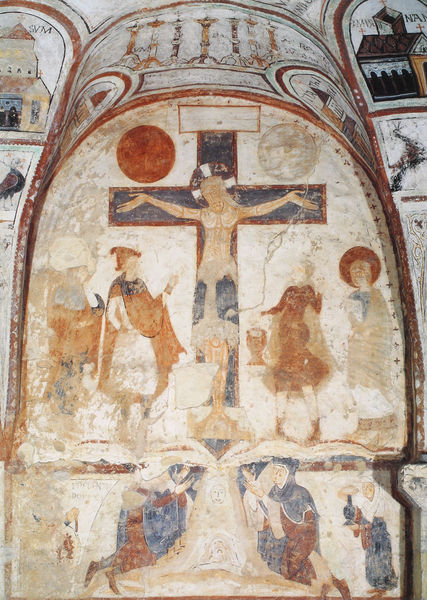
Titel: Fasten- und Passionszyklus
Standort: Léon, S. Isidoro, Pantheon (EU - E)
Schlagwörter: blau, gemälde, gott, umhang, frauen, menschen, braun, bunt, orange, gebäude, rot, alt, wand, bild, kirche, sonne, kreis, bogen, mauer, farbe, wandmalerei, foto, nische, mond, blut, kreuz, knien, kugel, beten, gebet, heiligenschein, putz, christus, jesus, kreuzigung, christlich, mittelalter, apsis, religiös, heilige, fresko, anbeten, heilig, maria, magdalena, christ, schäfer, auferstehung, marie, kruez, eglise, schuld, freske, passion, mur, apotres, inri, kreuzweg, fresque, croix, marie madeleine, verblichen, verwittert, saint, apotre, kirchengemälde, fresque murale, madeleine, jesus christ, crucifiction, anbetten, verblassr